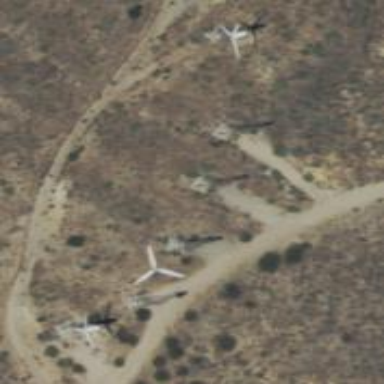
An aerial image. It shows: Wind turbine with horizontal axis. The manufacturer of the turbine is Vestas.